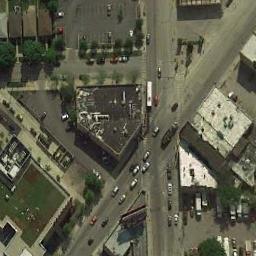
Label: intersection